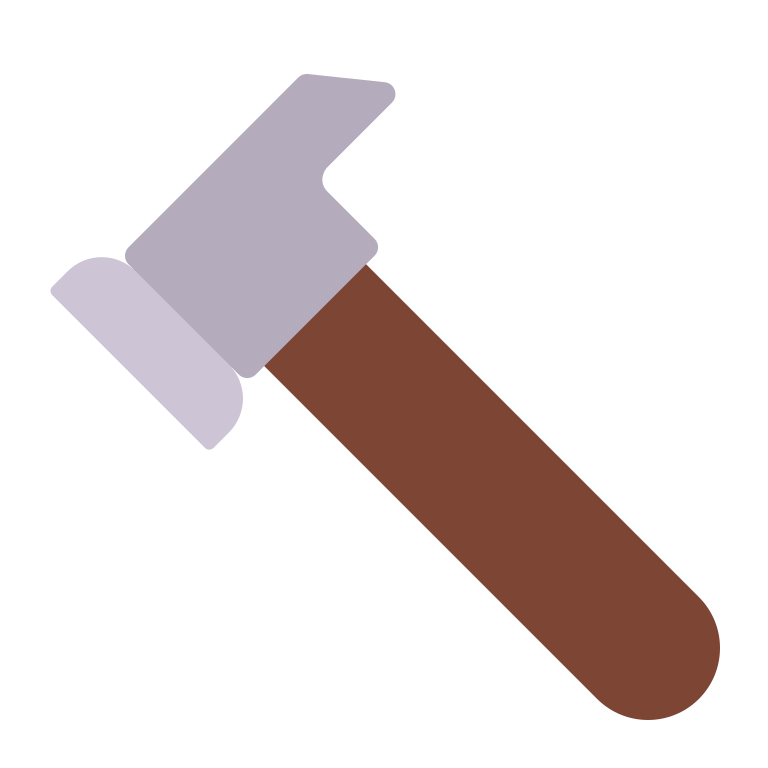
hammer flat